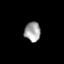
Tissue: prostate
Cell type: T cells
Senescence score: 0.7759
Nuclear area (px): 304
Mean DAPI intensity: 163.855